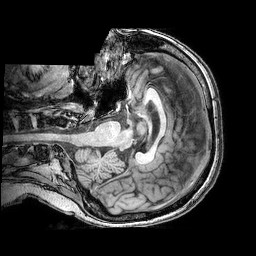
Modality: T1w
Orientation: axial
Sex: female
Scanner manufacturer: philips
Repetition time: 0.008099 s
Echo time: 0.0037 s